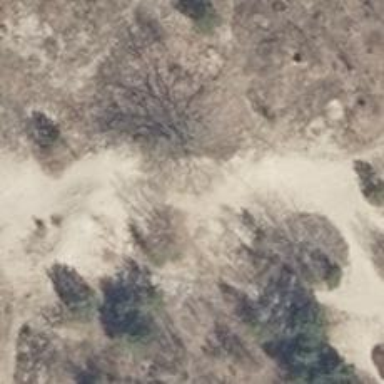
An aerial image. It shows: Sandy path with grade 4 tracktype.